Question: I am trying to filter a Sharepoint list and show only those rows to logged in user if the Person/Group column (with Allow Multiple set to True) has the logged in user's name.
I tried to filter using the contains option but receiving below error. Can someone suggest how this can be resolved?

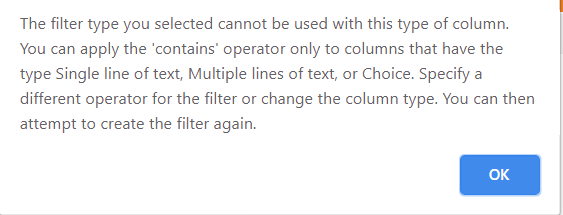
Answer: Try the filter setting for "is equal to" and '[Me]'. I found that this works fine in people fields that have multiple people selected.